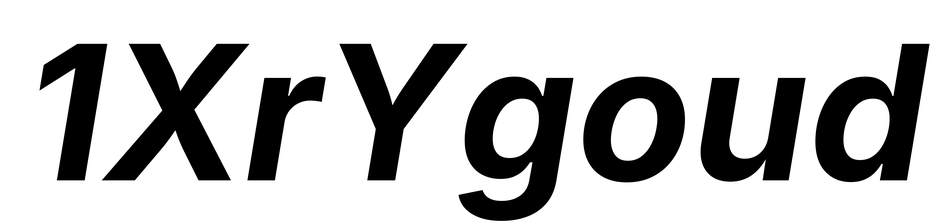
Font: Inter-Italic_Bold_Italic